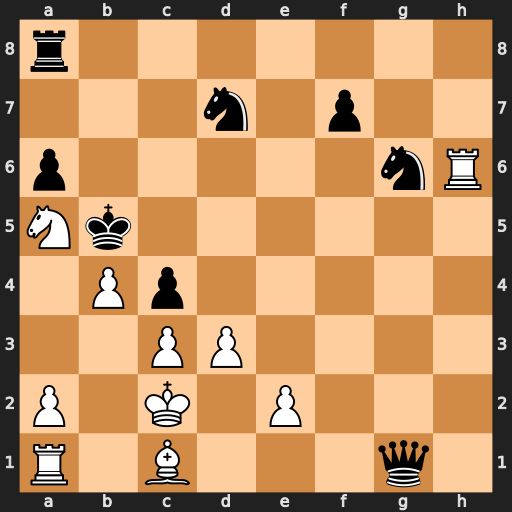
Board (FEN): r7/3n1p2/p5nR/Nk6/1Pp5/2PP4/P1K1P3/R1B3q1
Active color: w
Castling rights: -
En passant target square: -
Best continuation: a4+ Kb6 Be3+ Qxe3 Nxc4+